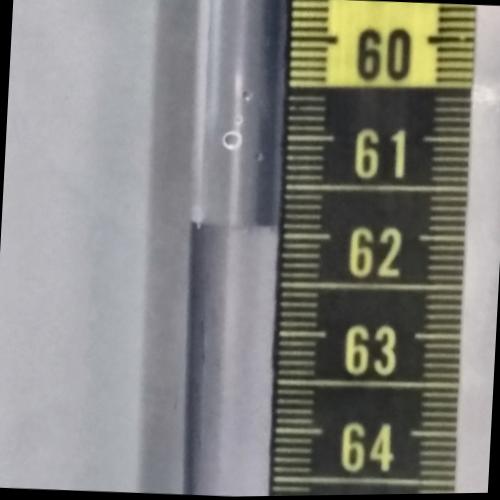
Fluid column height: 61.9 cm